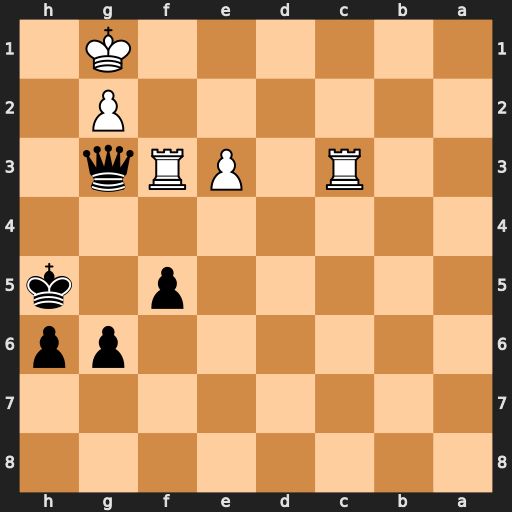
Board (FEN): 8/8/6pp/5p1k/8/2R1PRq1/6P1/6K1
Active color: b
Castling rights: -
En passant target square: -
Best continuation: Qe1+ Kh2 Qxc3